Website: macys
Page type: customer-info-address
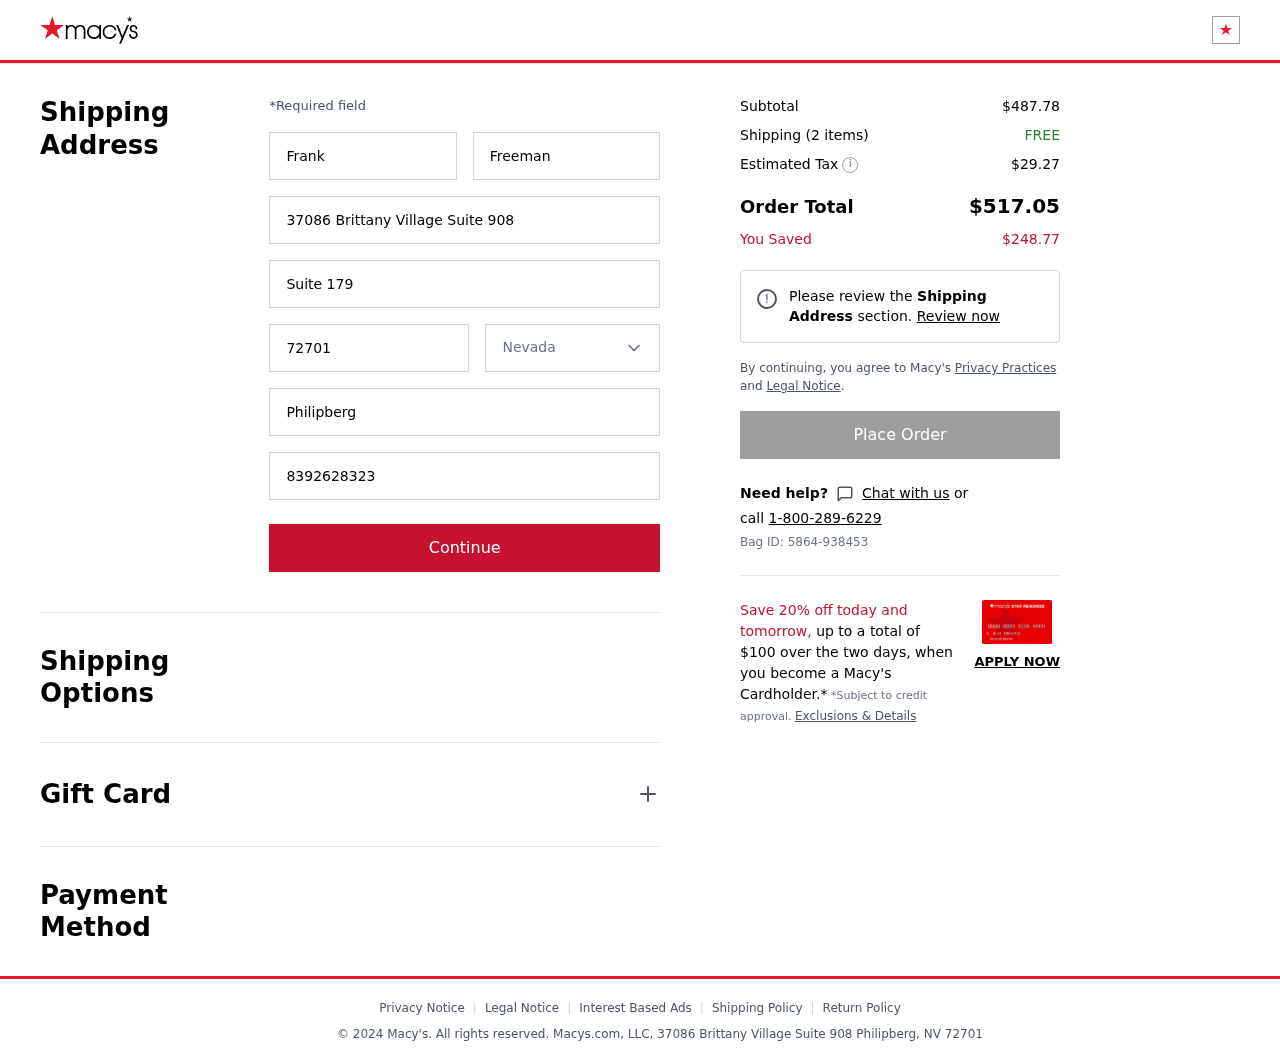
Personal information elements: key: PII_CITY
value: Philipberg
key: PII_FIRSTNAME
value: Frank
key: PII_LASTNAME
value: Freeman
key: PII_PHONE
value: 8392628323
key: PII_POSTCODE
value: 72701
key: PII_STATE
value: Nevada
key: PII_STREET
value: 37086 Brittany Village Suite 908
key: PII_STREET2
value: Suite 179
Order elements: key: ORDER_SUBTOTAL
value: $487.78
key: ORDER_NUM_ITEMS
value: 2
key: ORDER_SHIPPING_COST
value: FREE
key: ORDER_TAX
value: $29.27
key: ORDER_TOTAL
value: $517.05
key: ORDER_SAVINGS
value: $248.77
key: ORDER_BAG_ID
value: Bag ID: 5864-938453